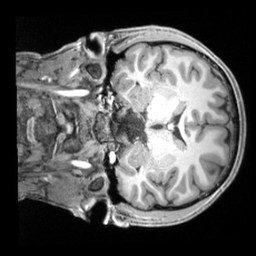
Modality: T1w
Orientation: coronal
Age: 23
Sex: male
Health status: ill
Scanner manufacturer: siemens
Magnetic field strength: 3 T
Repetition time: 2.2 s
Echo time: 0.00218 s